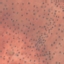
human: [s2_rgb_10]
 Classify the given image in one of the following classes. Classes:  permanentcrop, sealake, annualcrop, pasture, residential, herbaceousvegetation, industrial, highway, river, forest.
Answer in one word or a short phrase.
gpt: PermanentCrop